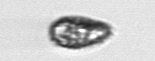
Label: Pseudochattonella_farcimen